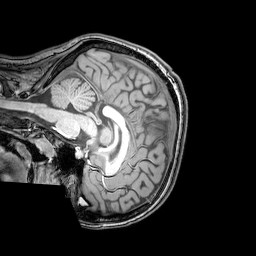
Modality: T1w
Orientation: sagittal
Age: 22
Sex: female
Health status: healthy
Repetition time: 0.081 s
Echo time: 0.037 s